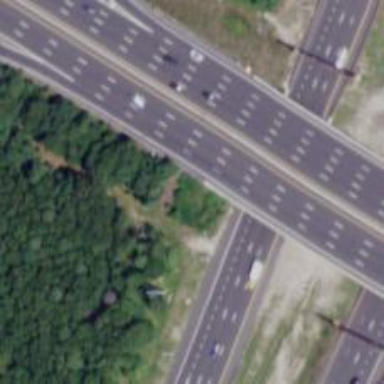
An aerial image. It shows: Urban freeway or expressway.